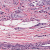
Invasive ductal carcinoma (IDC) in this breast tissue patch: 1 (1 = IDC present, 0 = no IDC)